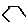
Label: hexagon